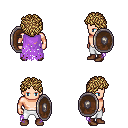
a pixel art fantasy rpg character, male body template, human, light skin, maroon tattered cape, white pants, blonde curly afro hairstyle, brown shoes, shield, four views (front, back, left, right), 2x2 character sprite sheet, small pixel art, hard edges, no anti-aliasing